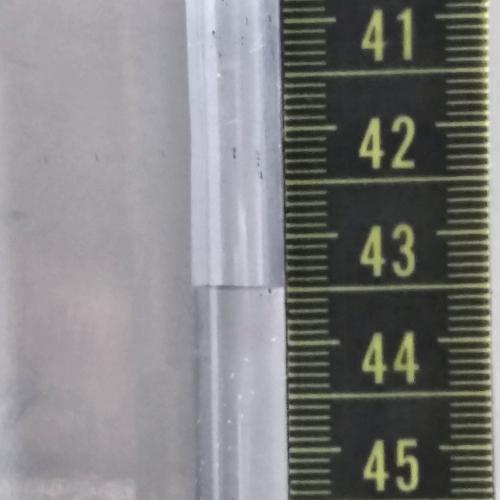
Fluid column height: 43.5 cm